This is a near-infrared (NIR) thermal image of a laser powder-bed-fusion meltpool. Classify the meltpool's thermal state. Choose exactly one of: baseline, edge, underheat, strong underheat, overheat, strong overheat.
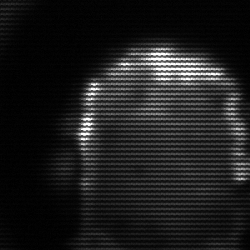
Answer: baseline